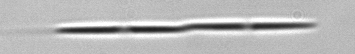
Label: Pseudo-nitzschia